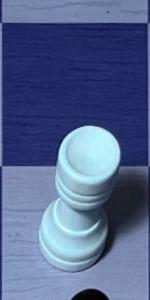
Label: Rook_White